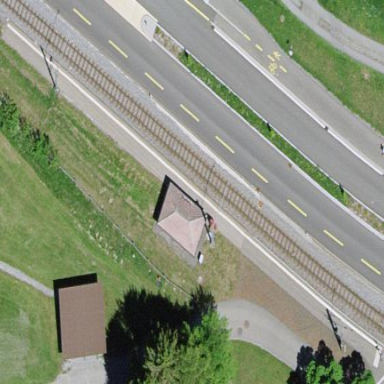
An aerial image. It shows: Platform for public transport with shelter.